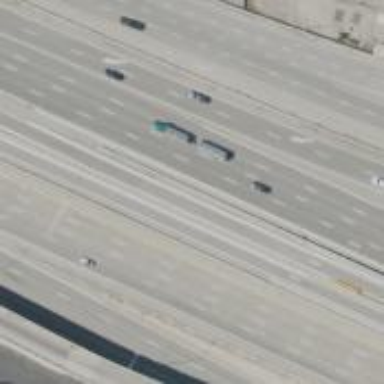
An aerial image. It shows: Motorway link.